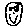
Label: smiley face